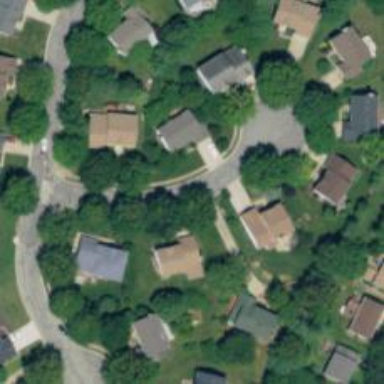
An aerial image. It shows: Residential road with sidewalk on the left side.